Field crop: maize
Growth stage: 2
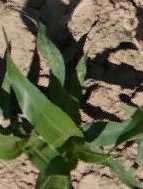
Species: maize